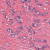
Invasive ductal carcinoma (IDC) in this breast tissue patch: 1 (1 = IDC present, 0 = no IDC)